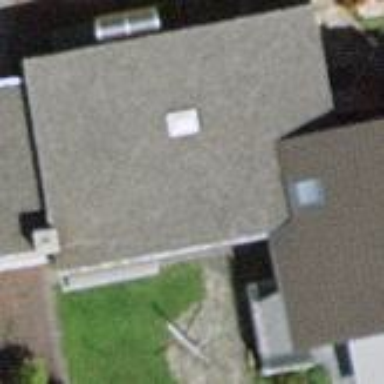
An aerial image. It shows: Garage building.